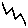
Label: zigzag